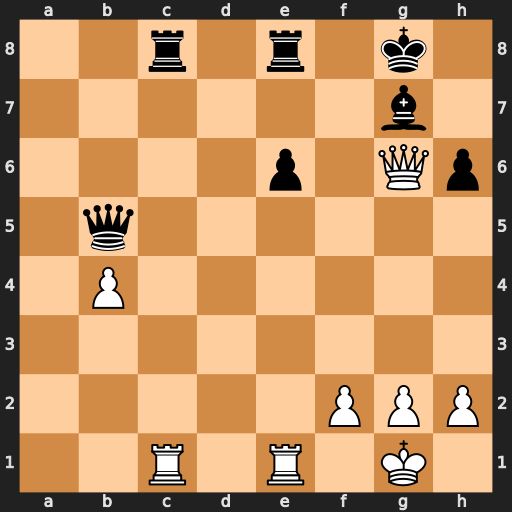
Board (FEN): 2r1r1k1/6b1/4p1Qp/1q6/1P6/8/5PPP/2R1R1K1
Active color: w
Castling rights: -
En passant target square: -
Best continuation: Rxc8 Rxc8 Qxe6+ Kh7 Qxc8